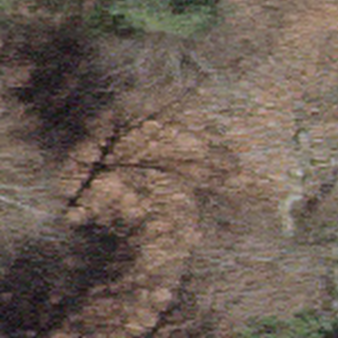
Label: other